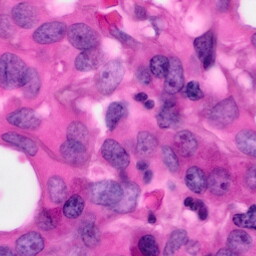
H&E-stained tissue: Pancreatic